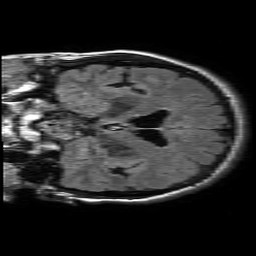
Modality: FLAIR
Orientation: coronal
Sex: female
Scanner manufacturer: philips
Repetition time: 11 s
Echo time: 0.125 s